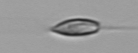
Label: Chrysochromulina